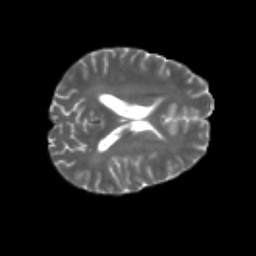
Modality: T2w
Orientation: axial
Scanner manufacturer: siemens
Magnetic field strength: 3 T
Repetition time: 4.16 s
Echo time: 0.0806 s